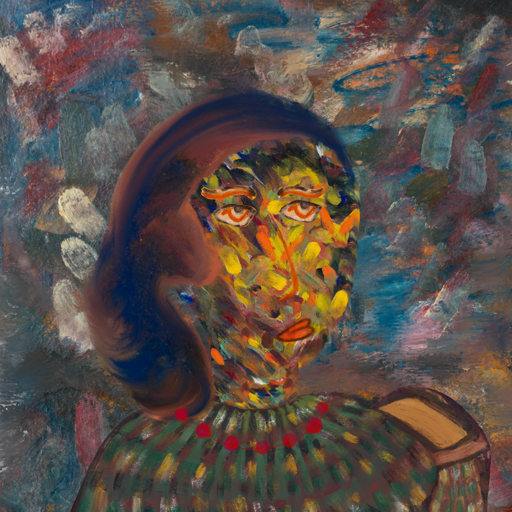
Background: Boggyland, Head And Neck Side: An_Impression, Face Side: Experience, Bust: After_Raid, Hair Side: Mother_And_Son_Son, Head Accessory: Blank, Second Necklace: Blank, Necklace: Irani_3, Baby: Blank